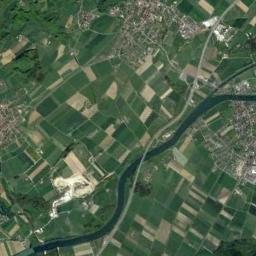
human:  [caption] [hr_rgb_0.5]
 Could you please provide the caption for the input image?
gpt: The river goes through farmland and houses .

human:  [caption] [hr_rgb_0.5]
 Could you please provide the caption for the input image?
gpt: The deep blue river goes through the farmland and an overpass is over the river .

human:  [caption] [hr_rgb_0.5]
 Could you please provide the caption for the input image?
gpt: There are many neat places beside the river .

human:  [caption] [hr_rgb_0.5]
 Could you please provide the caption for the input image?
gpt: A curvy green river with green and tawny fields on both sides and a bustling city .

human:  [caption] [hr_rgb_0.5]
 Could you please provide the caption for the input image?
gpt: There are many farmlands and buildings near the river .